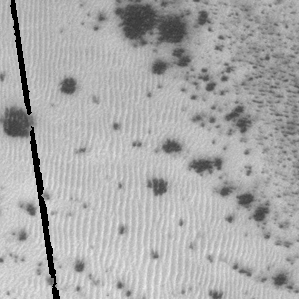
Label: frost